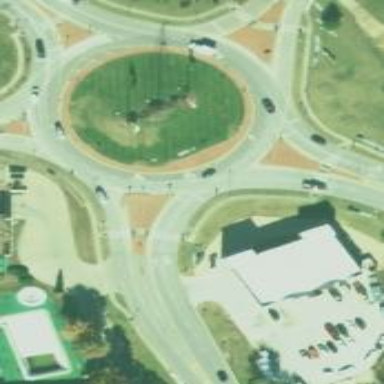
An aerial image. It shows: Tertiary road leading to roundabout.